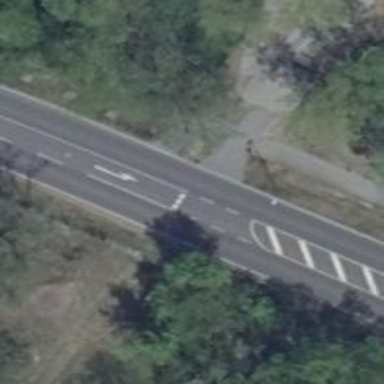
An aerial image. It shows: Secondary road with asphalt surface.